Question: The picture describes a maze problem, where green is the starting position and red is the end point. Find the length of the shortest path.
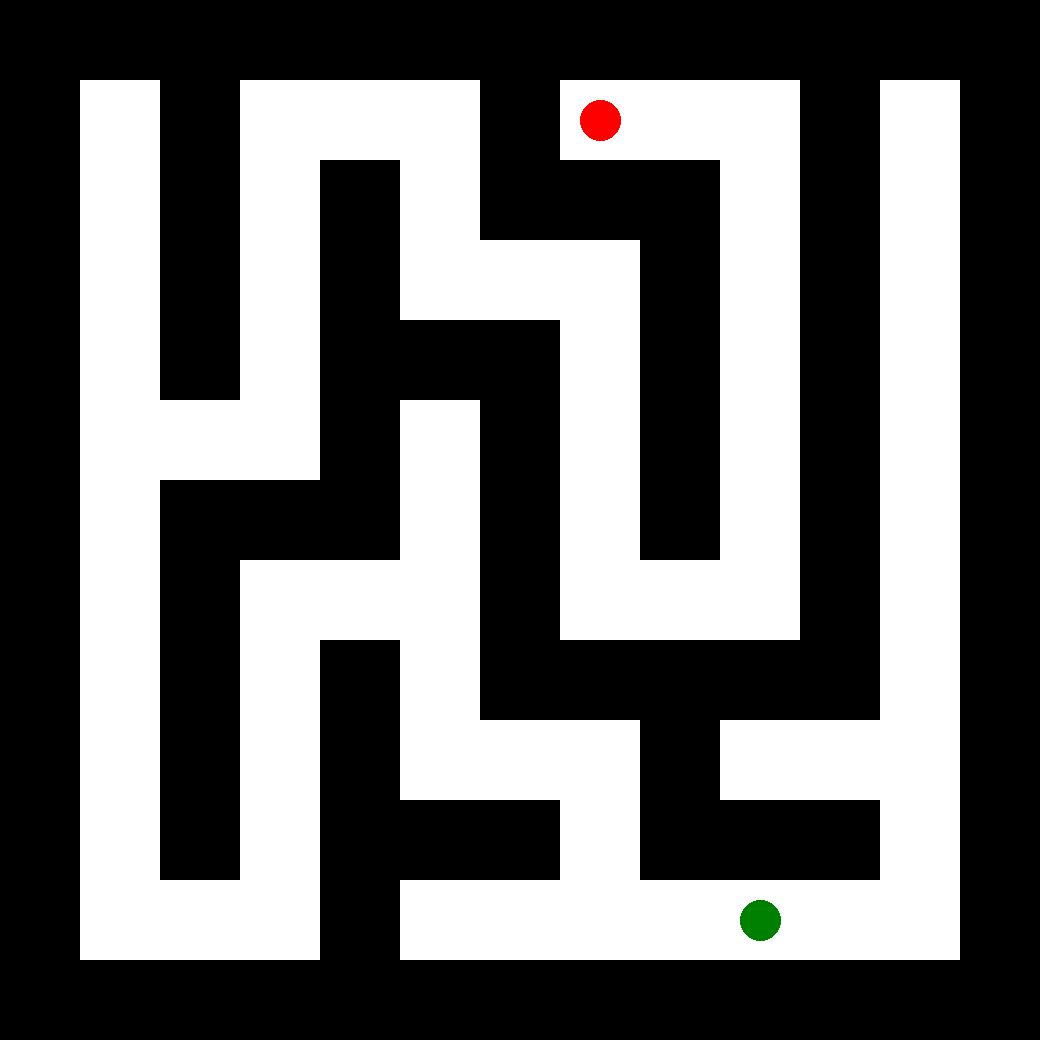
Answer: 48